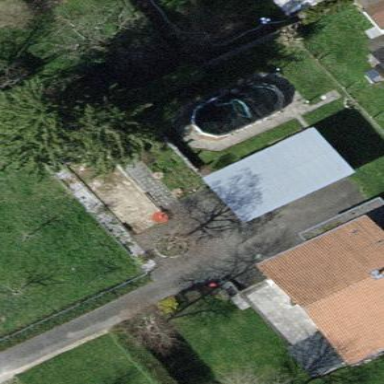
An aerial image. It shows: Shed building.